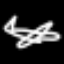
Label: airplane